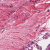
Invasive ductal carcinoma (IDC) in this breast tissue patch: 0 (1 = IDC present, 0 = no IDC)